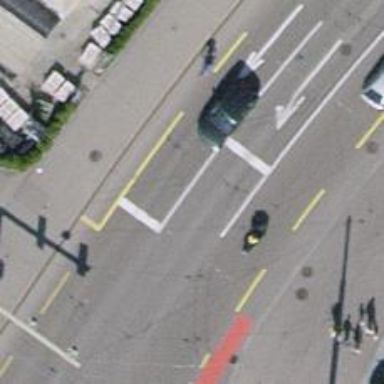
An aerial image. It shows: Road with traffic signals for signaling.